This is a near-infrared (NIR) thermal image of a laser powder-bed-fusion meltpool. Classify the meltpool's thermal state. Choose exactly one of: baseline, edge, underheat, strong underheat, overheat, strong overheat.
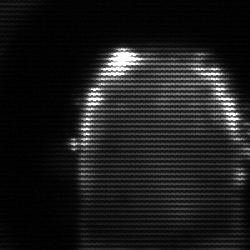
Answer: baseline